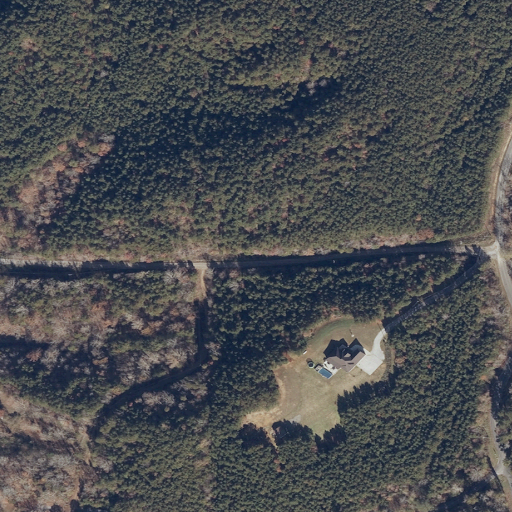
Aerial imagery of cape in Alabama named Catalina Point containing evergreen forest, open development, deciduous forest, low intensity development, mixed forest, shrub, and medium intensity development